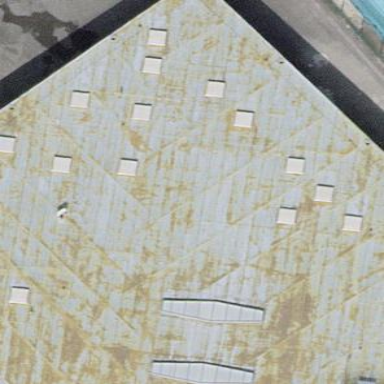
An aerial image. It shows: View of roof of building.